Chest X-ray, PA view. Patient: 60 years old, sex M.
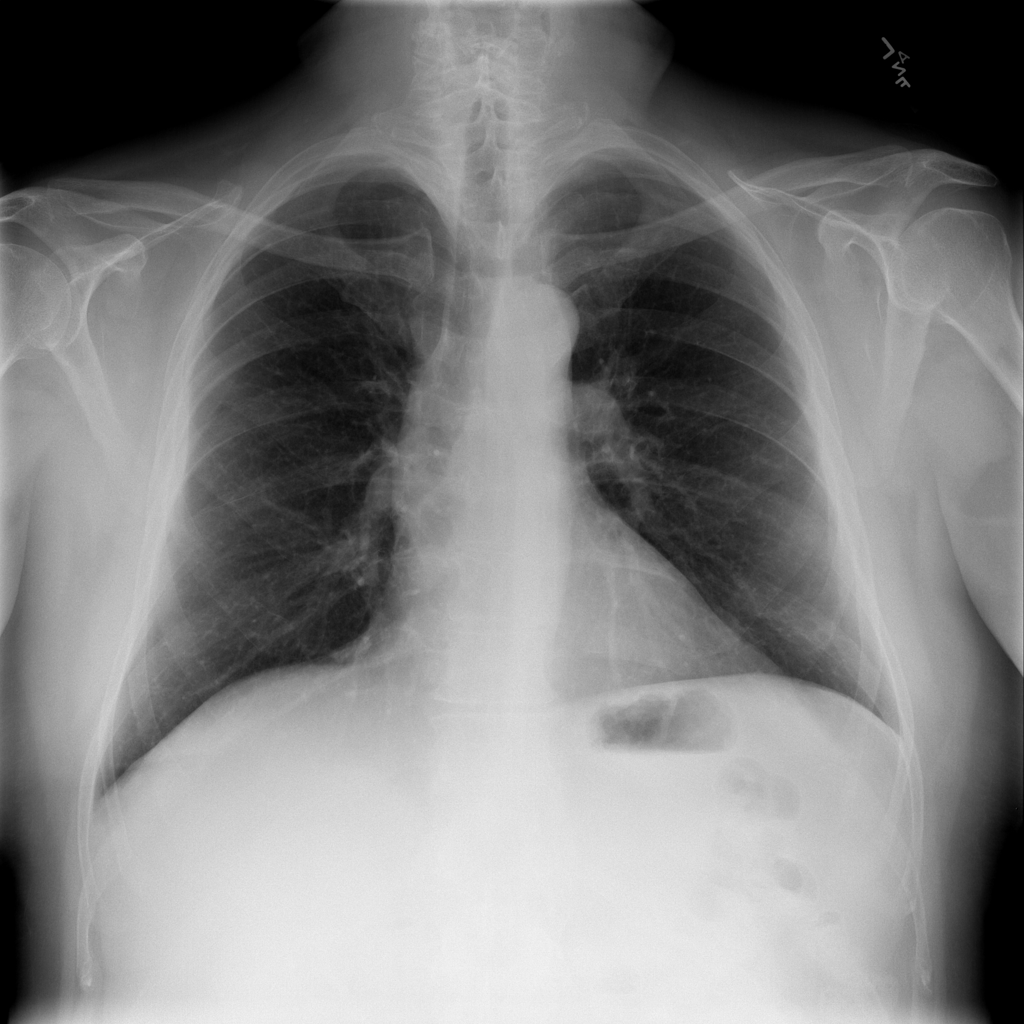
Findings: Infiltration